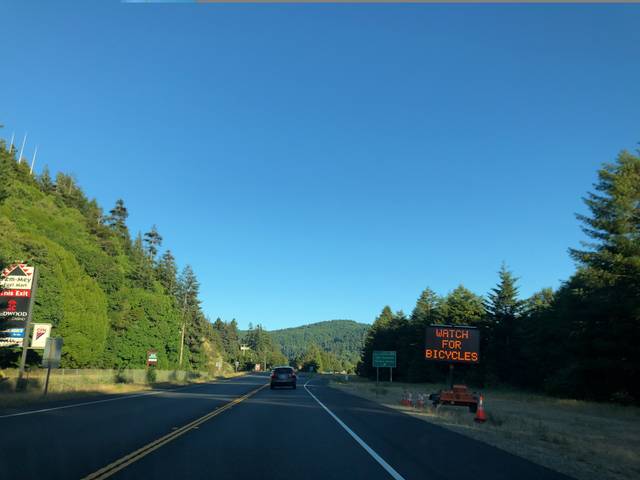
Region: United States
Coordinates: 41.527, -124.037